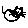
Label: cat